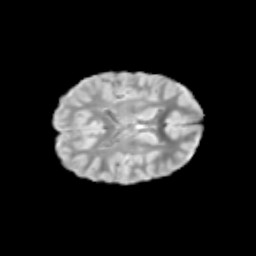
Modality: T2w
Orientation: axial
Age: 10
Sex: female
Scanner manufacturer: siemens
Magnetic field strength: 3 T
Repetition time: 3.8 s
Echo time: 0.07 s